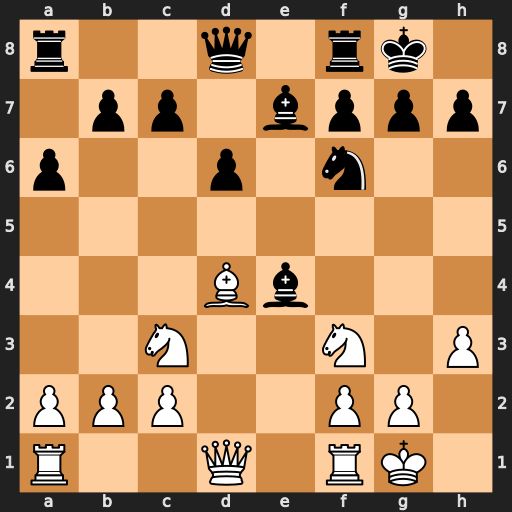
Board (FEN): r2q1rk1/1pp1bppp/p2p1n2/8/3Bb3/2N2N1P/PPP2PP1/R2Q1RK1
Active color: w
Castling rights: -
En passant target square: -
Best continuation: Bxf6 Bxf3 Bxe7 Bxd1 Bxd8